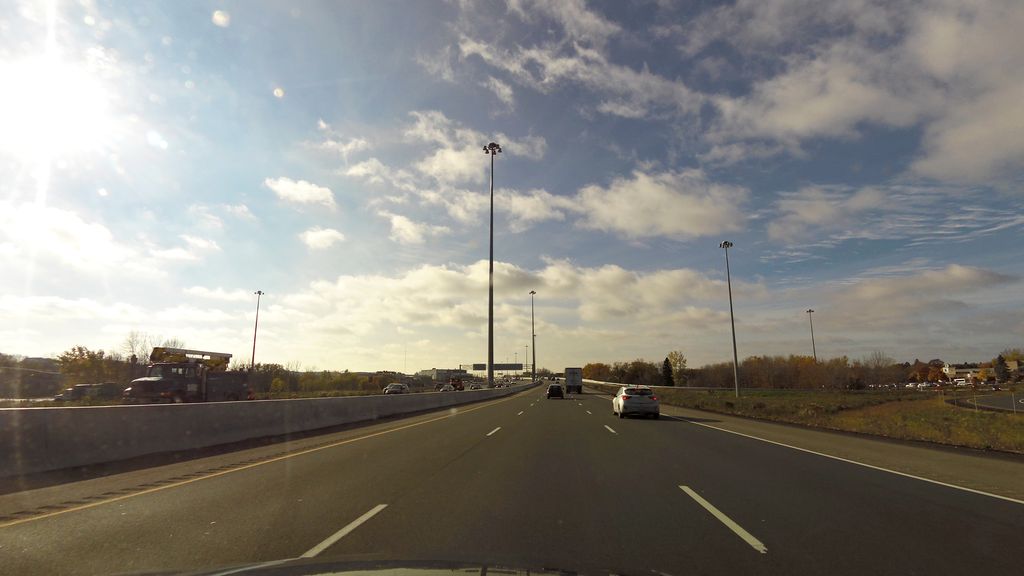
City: kitchener-waterloo